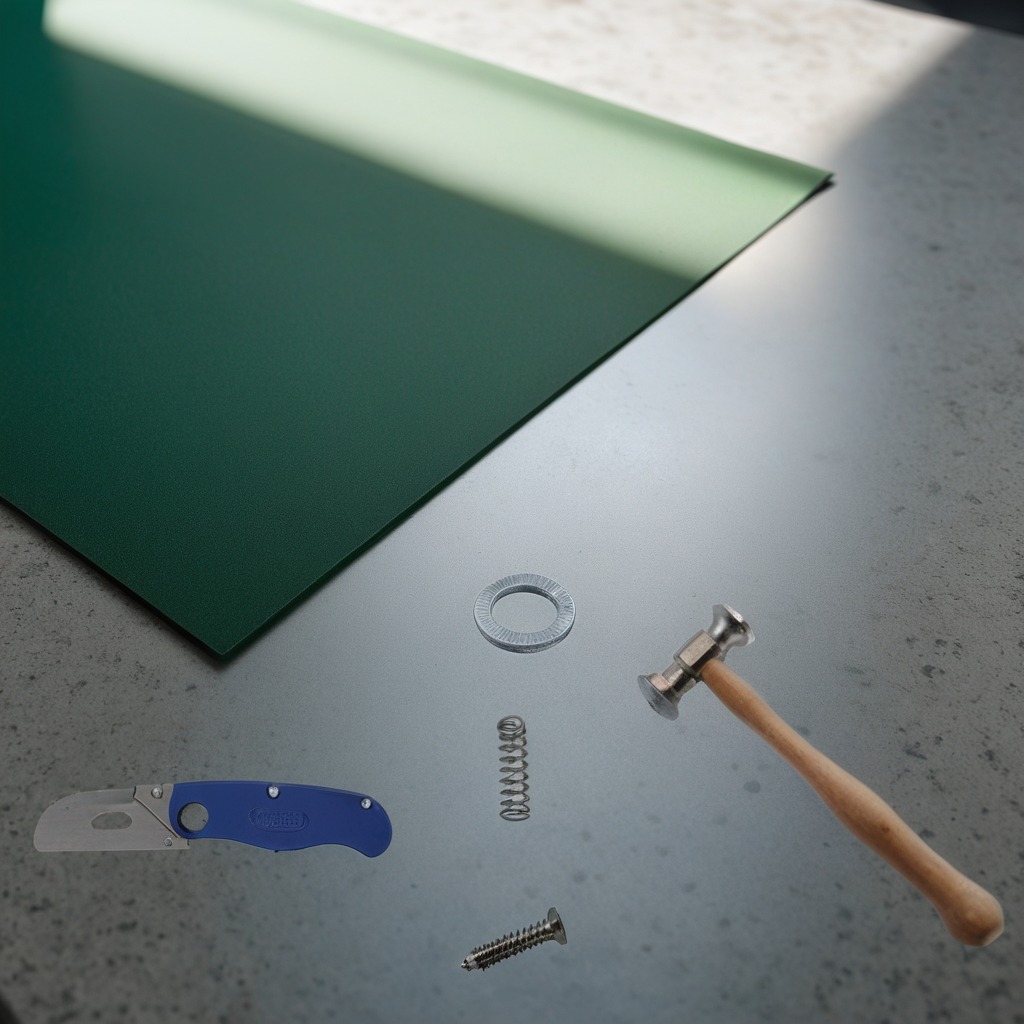
A utility knife, a flat metal washer, a metal machine screw, a hammer, and a coiled metal spring are lying on the granite tabletop.